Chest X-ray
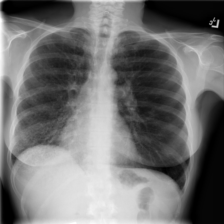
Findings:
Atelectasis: negative
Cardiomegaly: negative
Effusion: negative
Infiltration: negative
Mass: negative
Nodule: negative
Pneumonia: negative
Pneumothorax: positive
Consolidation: negative
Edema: negative
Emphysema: negative
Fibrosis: negative
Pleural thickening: negative
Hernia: negative